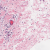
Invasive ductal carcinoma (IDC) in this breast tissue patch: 1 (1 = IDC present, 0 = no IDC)